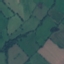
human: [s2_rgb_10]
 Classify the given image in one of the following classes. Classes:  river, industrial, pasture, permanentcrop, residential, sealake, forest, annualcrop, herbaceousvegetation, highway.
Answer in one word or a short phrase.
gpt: Pasture